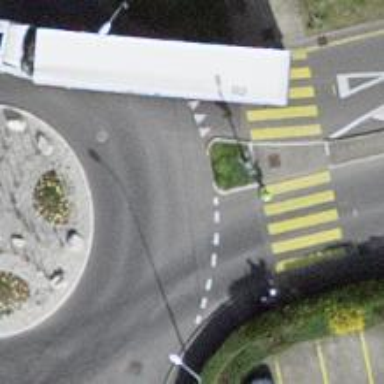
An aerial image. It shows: Secondary road with asphalt surface leading to roundabout junction.